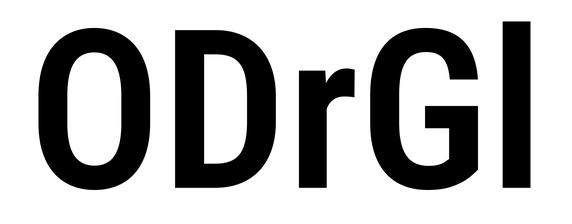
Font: Roboto_Condensed_SemiBold